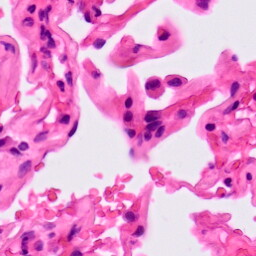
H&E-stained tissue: Lung